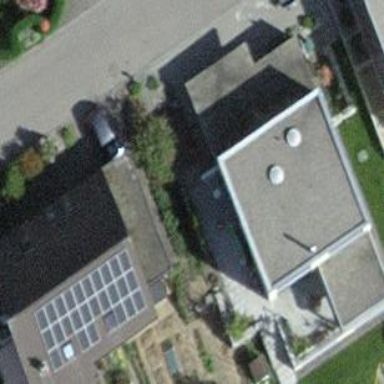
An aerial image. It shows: Detached building.